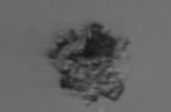
Label: detritus